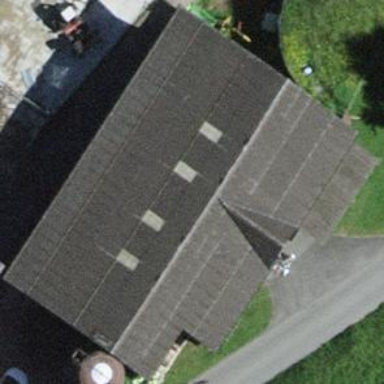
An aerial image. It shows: Farm auxiliary building.